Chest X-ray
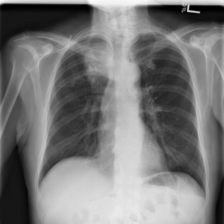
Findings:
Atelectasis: negative
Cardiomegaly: negative
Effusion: negative
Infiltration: negative
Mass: positive
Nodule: negative
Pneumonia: negative
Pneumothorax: negative
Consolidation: negative
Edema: negative
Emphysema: negative
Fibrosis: negative
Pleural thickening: negative
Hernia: negative